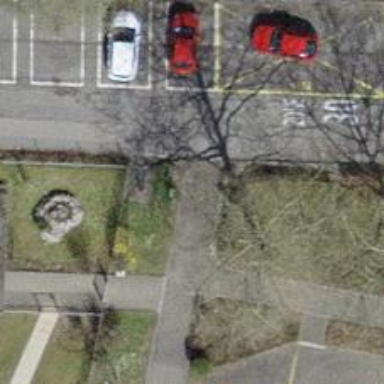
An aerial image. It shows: Bollard.